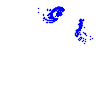
Particle: electron